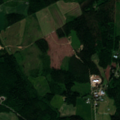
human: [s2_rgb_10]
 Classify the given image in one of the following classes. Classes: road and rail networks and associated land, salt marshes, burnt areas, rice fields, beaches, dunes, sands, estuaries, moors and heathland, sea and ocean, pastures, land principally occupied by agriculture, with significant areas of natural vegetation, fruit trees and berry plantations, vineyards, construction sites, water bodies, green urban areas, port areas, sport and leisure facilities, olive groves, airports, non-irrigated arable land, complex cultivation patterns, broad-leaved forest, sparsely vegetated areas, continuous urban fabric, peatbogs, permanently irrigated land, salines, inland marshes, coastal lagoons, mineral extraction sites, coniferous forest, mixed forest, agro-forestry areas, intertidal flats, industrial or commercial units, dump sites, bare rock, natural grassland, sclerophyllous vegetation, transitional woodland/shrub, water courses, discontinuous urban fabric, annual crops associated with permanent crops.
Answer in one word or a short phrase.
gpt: non-irrigated arable land, land principally occupied by agriculture, with significant areas of natural vegetation, mixed forest